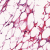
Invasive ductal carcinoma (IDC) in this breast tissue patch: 0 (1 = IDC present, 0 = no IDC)